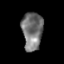
Tissue: skin
Cell type: Epithelial cells
Senescence score: 0.2623
Nuclear area (px): 763
Mean DAPI intensity: 117.443